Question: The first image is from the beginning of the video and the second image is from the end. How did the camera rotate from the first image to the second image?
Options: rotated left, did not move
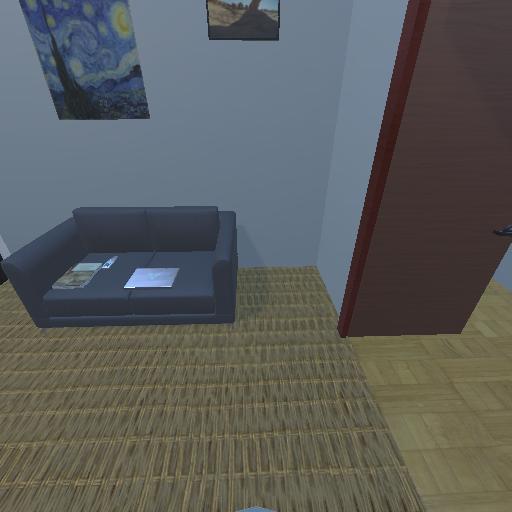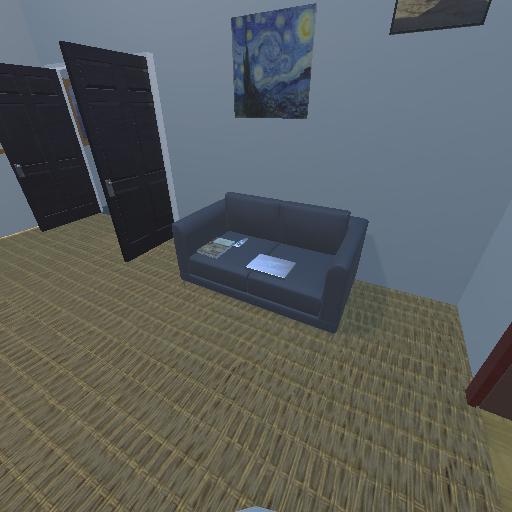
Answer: rotated left